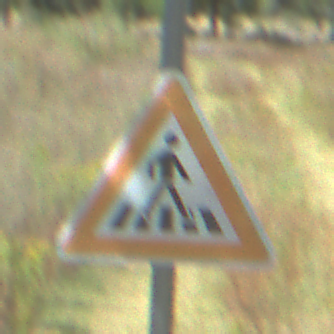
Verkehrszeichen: FussgaengerueberwegLinks
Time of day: Midday
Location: Outdoor (Special)
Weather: PartlyCloudy
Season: NotSpecified
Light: Natural